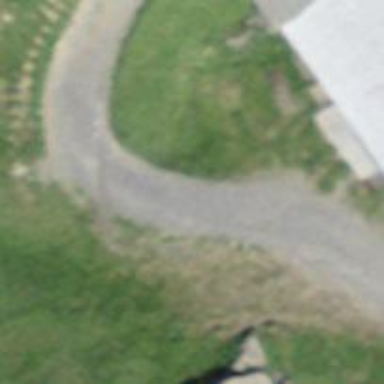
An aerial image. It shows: Gravel track with grade 2 quality.